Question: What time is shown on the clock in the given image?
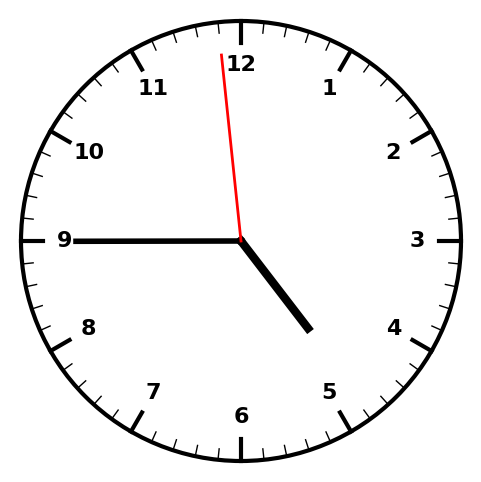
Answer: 04:44:59